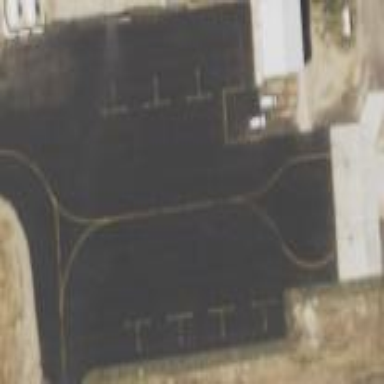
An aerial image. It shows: Asphalt apron at the airport.